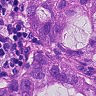
Metastatic tissue present: yes